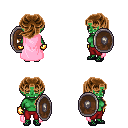
a pixel art fantasy rpg character, female body template, orc, green skin, pink cape, red pants, brown princess hairstyle, gold gloves, ghillies, shield, four views (front, back, left, right), 2x2 character sprite sheet, small pixel art, hard edges, no anti-aliasing